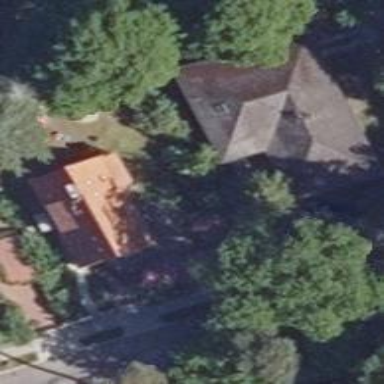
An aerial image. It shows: View of roof with edges.